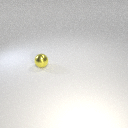
small yellow metal sphere